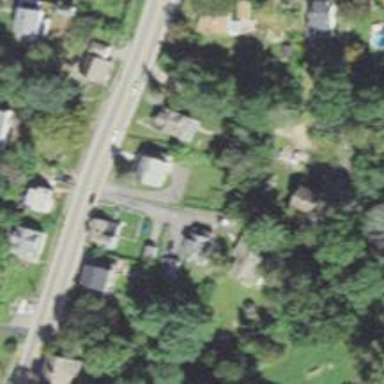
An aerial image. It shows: Residential driveway designated as service road.